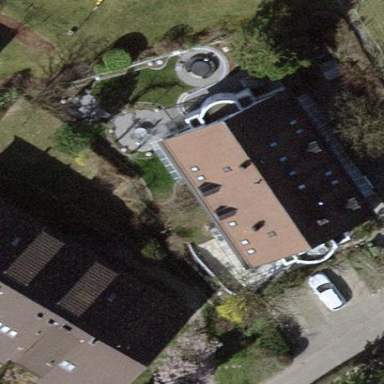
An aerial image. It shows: Terrace building.